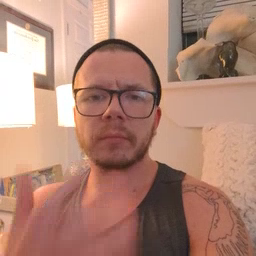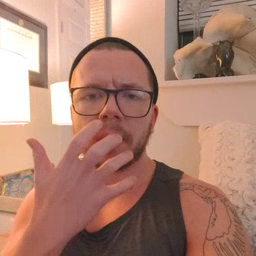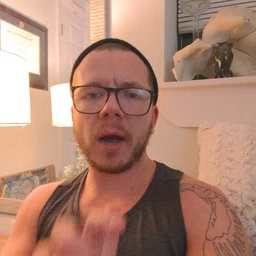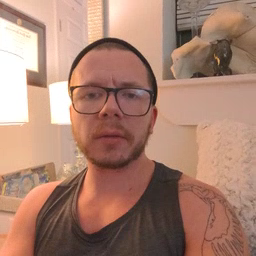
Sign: hot